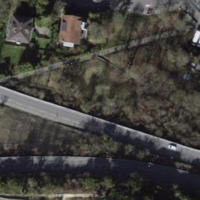
EUNIS habitat code: 45
Species observed at this site:
Lamium galeobdolon